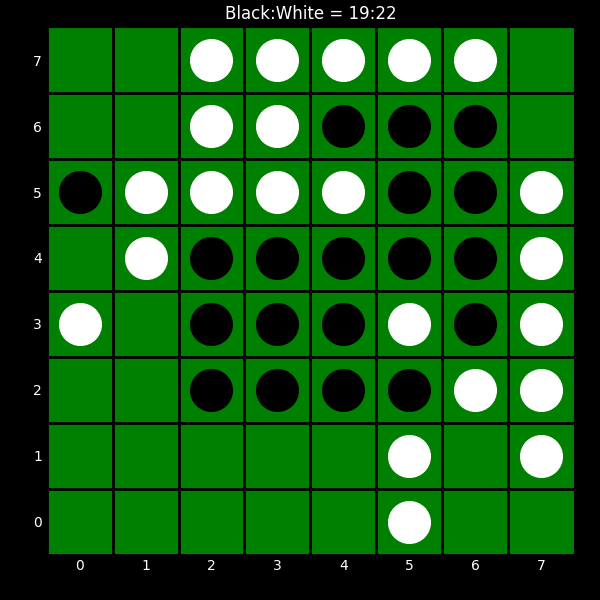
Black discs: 19
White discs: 22